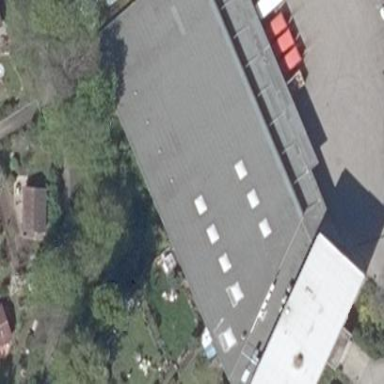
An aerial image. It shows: Commercial building.